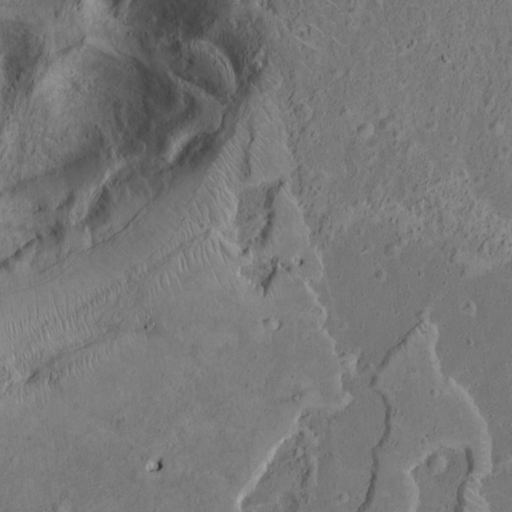
Objects detected: cone